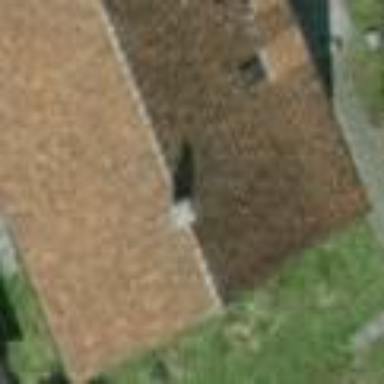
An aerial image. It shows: Semi-detached house with gabled roof.